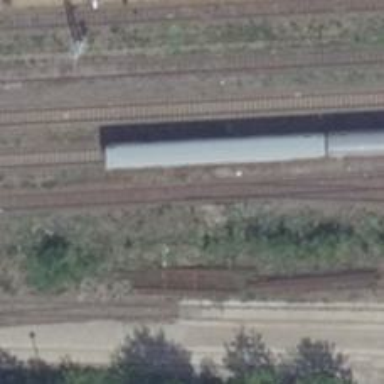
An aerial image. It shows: Railway switch.